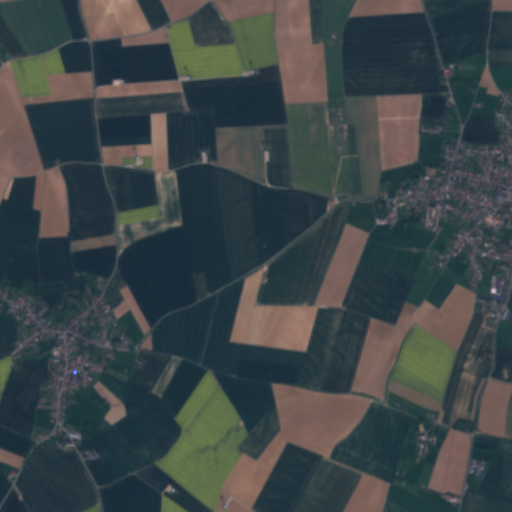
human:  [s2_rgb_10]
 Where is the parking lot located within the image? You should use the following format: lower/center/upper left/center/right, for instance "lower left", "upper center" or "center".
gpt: The parking lot is located in the center right of the image.
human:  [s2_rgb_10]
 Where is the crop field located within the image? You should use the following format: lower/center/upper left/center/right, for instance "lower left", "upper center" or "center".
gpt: There is no crop field in the image.